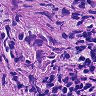
Metastatic tissue present: yes